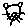
Label: cat